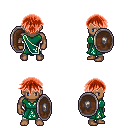
a pixel art fantasy rpg character, male body template, human, dark skin, sash dress, white pants, red short bangs hairstyle, shield, four views (front, back, left, right), 2x2 character sprite sheet, small pixel art, hard edges, no anti-aliasing